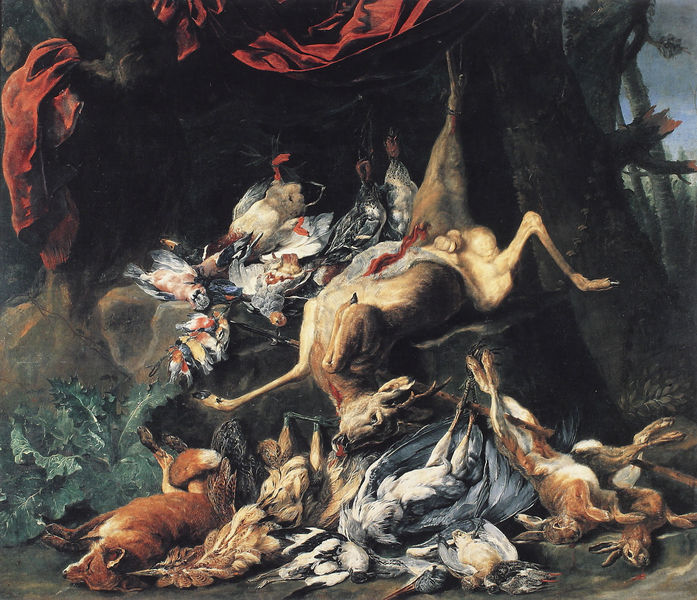
Titel: Jagdstilleben
Künstler: Jan Fyt
Institution: Stockholm, Nationalmuseum
Schlagwörter: baum, blau, blätter, himmel, wunde, grün, braun, grau, weiss, rot, tiere, tot, vorhang, vögel, pflanze, wald, hase, stilleben, fell, blut, jagd, fuchs, hirsch, wund